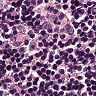
Metastatic tissue present: no